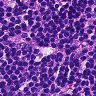
Metastatic tissue present: no